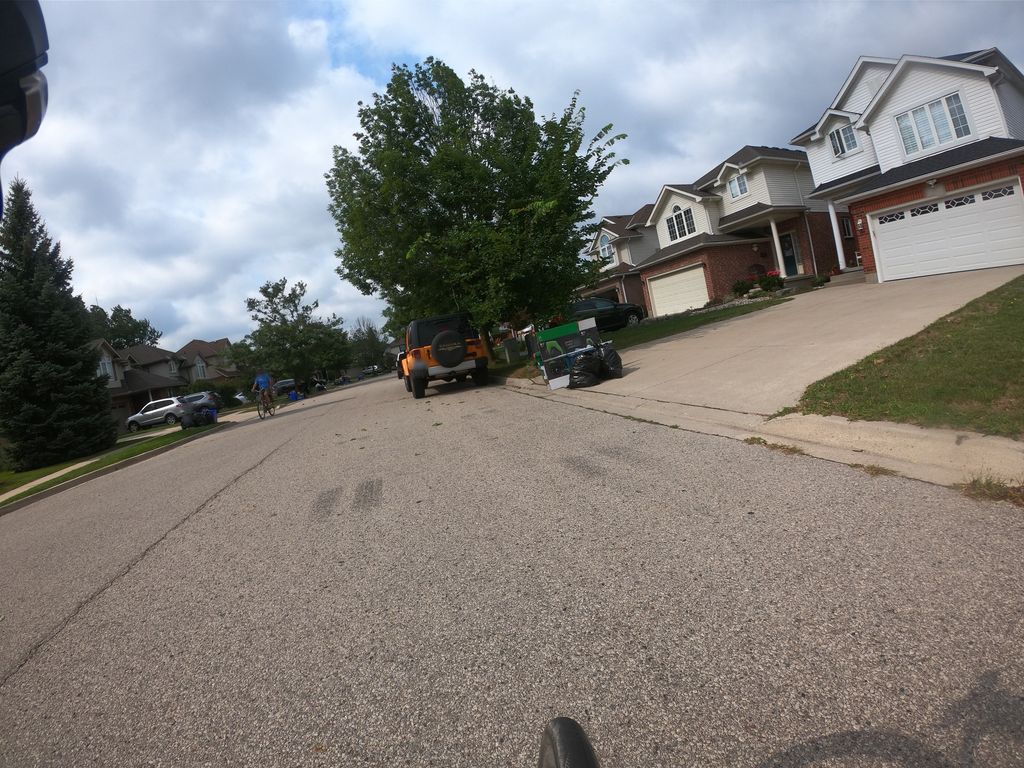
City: kitchener-waterloo